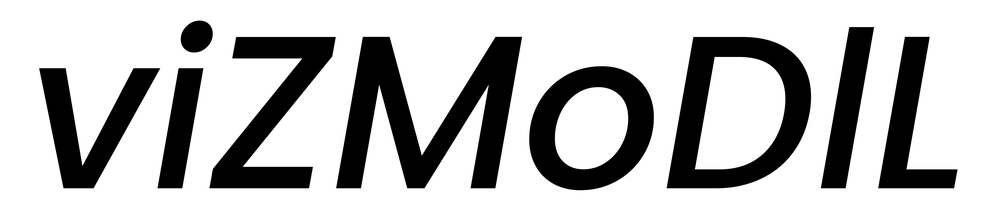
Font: Poppins-MediumItalic